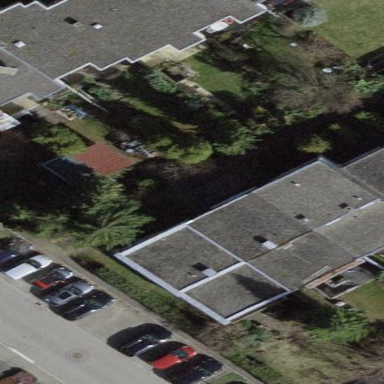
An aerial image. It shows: Terrace building.